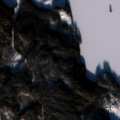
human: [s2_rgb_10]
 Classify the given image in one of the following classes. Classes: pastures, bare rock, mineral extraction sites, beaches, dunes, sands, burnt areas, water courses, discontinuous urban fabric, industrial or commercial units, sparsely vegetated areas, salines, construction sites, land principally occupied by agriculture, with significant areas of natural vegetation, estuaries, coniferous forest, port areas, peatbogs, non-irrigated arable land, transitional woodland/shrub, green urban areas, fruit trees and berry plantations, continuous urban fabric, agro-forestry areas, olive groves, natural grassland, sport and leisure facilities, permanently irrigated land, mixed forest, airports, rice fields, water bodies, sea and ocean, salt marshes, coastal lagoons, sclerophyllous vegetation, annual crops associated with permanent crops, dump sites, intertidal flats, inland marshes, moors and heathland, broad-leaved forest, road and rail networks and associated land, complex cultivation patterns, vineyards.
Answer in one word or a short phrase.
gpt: non-irrigated arable land, coniferous forest, mixed forest, water bodies